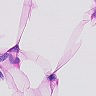
Metastatic tissue present: no